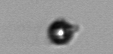
Label: bead